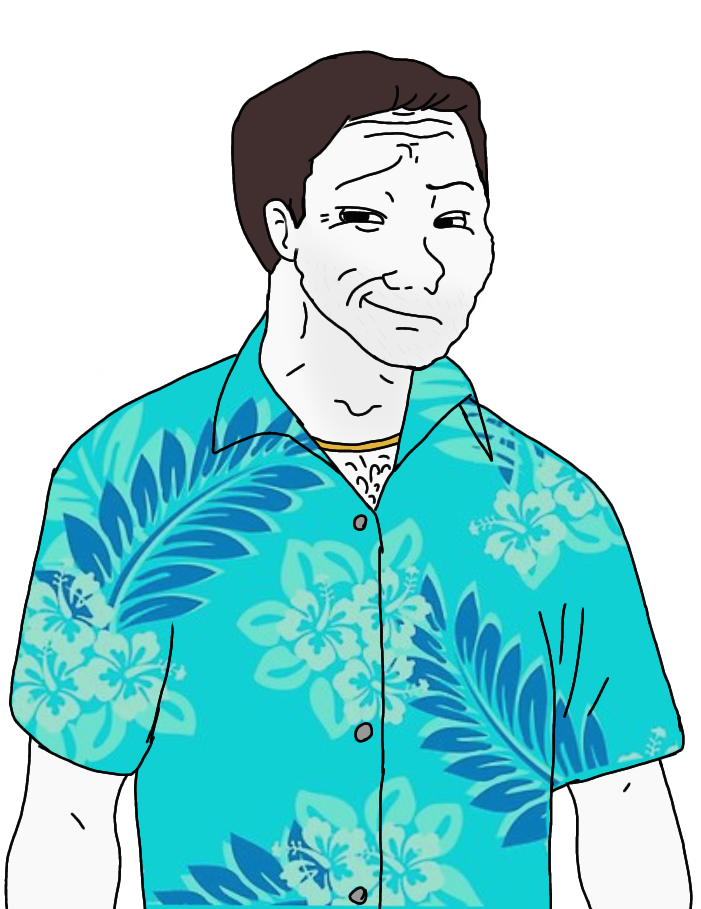
Label: 5_Smugjak